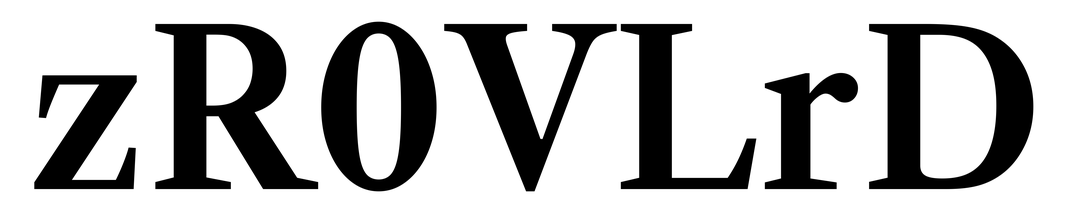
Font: LibreCaslonText_SemiBold